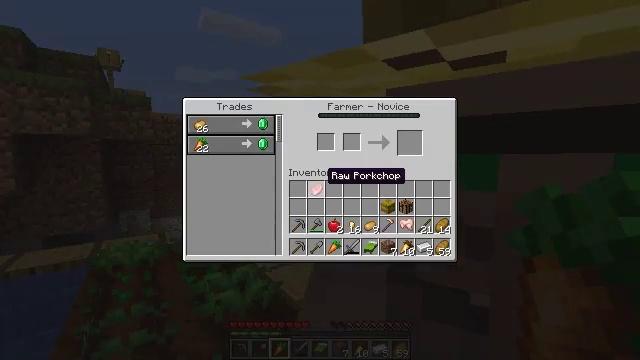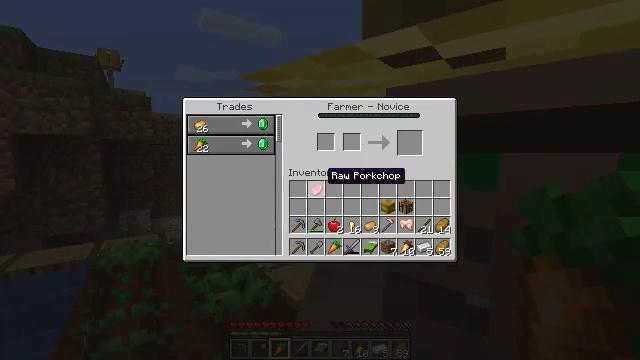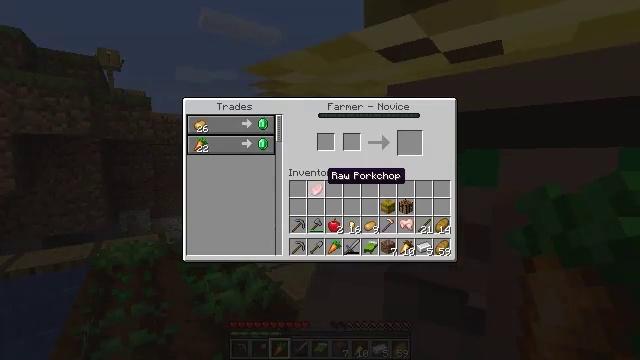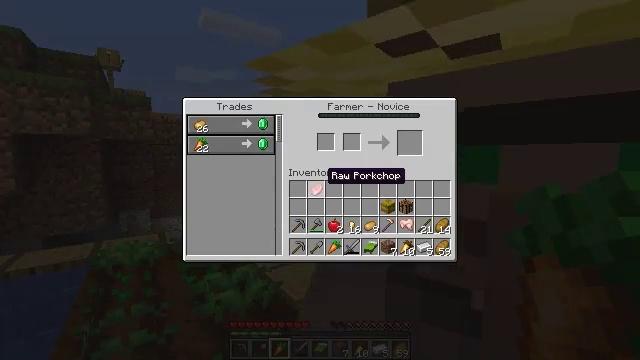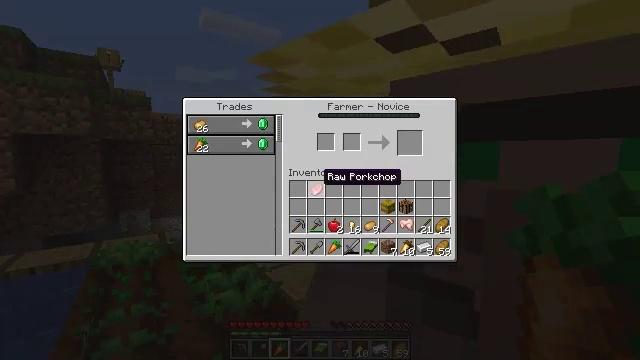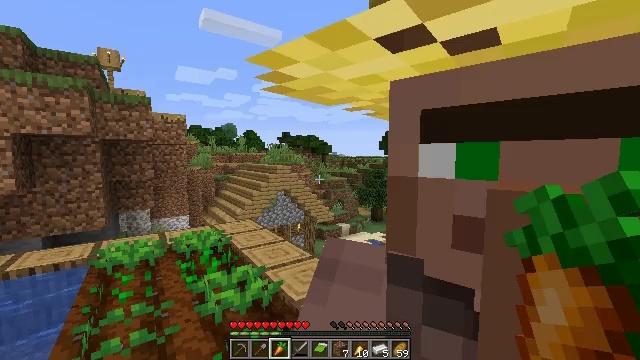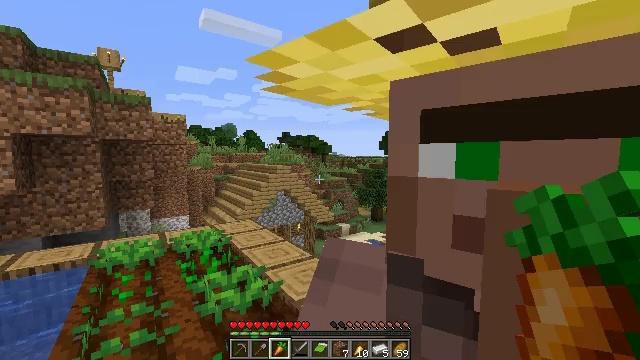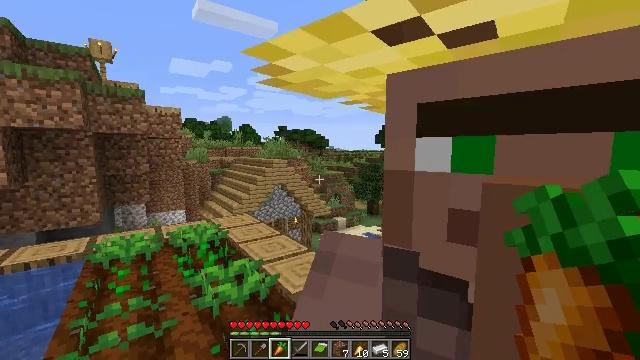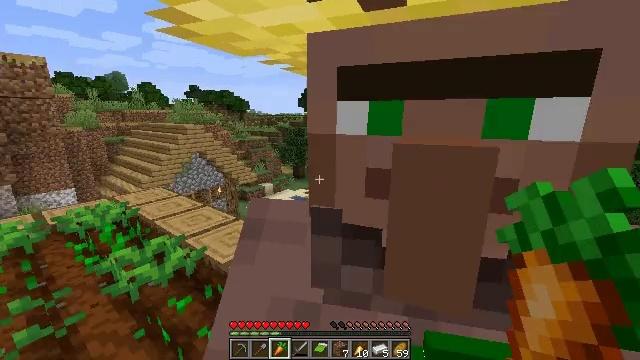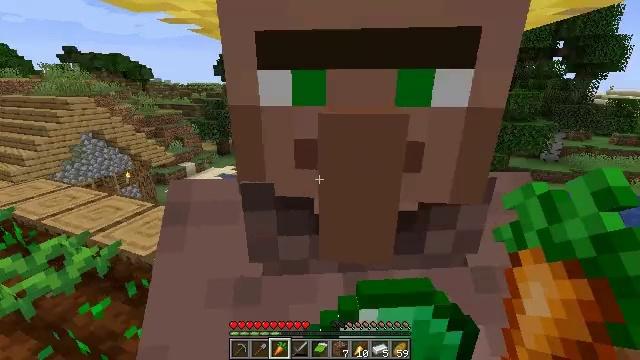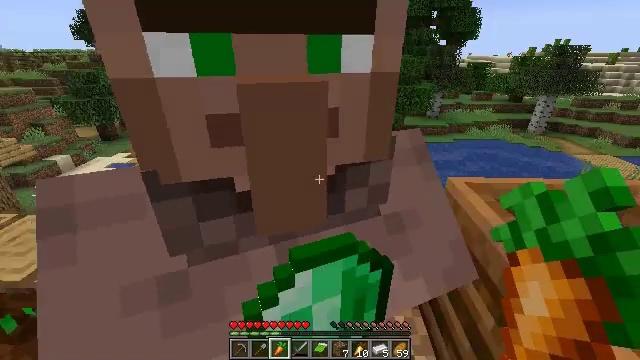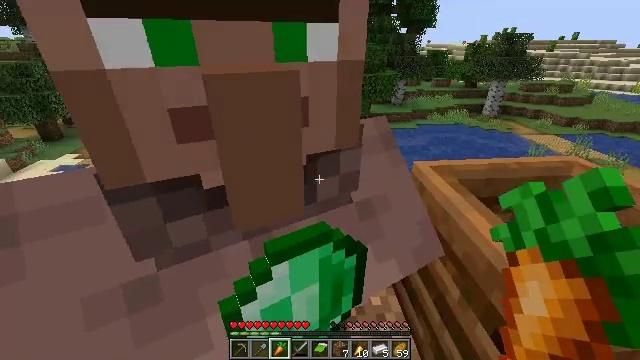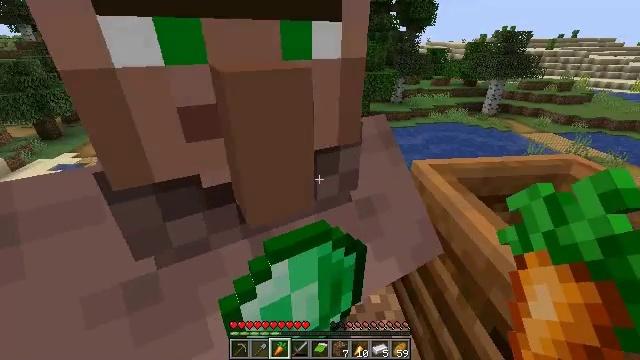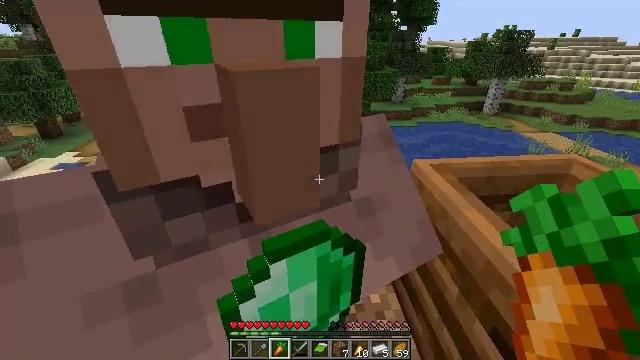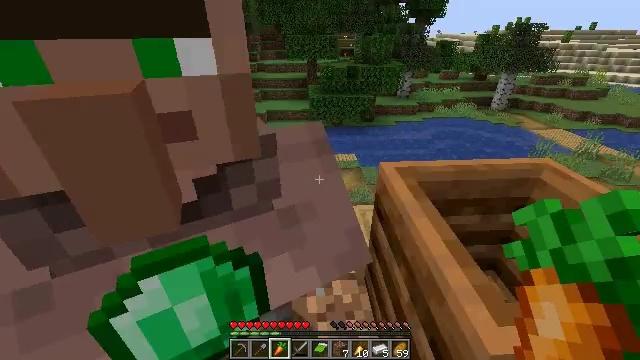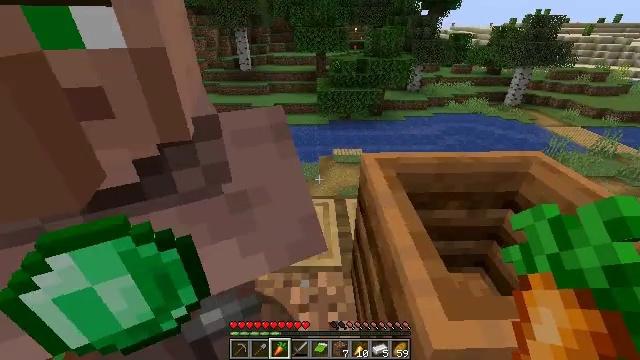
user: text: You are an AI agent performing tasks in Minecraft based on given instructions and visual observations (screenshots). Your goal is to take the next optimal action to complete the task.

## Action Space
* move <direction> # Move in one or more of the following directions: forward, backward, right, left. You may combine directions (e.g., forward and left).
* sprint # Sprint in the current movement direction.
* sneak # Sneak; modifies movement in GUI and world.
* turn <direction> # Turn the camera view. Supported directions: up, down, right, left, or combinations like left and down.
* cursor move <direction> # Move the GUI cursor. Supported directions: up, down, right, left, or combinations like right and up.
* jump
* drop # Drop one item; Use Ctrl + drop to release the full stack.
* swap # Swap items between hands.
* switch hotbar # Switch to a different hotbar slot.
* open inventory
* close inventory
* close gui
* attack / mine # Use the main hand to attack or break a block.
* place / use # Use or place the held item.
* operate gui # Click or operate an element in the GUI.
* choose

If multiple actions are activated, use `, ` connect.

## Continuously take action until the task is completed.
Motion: motion action
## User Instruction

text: Reclaim the stonecutter into your inventory.
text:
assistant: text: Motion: no_op
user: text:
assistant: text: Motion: no_op
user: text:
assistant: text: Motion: no_op
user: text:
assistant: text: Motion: no_op
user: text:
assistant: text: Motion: no_op
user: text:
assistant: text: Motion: close gui
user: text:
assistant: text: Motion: turn down
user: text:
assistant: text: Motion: turn right and down
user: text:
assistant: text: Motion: turn right and down
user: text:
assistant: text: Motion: turn right and down
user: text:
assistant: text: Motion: turn right and down
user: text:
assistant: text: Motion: no_op
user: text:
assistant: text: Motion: move right
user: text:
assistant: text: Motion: move right, turn left and down
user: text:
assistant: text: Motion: move right, turn left and down
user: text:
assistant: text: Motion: move back and move right, turn left and down
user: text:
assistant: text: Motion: move back and move right, turn left and down
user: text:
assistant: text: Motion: move back and move right, turn left
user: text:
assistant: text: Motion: move back and move right, turn left
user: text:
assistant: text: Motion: move back and move right, turn left
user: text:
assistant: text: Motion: move back and move right, turn left
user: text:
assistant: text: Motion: move back and move right, turn left
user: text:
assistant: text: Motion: move back and move right
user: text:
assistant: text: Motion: no_op
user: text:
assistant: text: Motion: no_op
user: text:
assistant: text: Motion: turn right and up
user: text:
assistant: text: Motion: turn right
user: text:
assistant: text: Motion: turn right and up
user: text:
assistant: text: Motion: turn right
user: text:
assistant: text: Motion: turn right